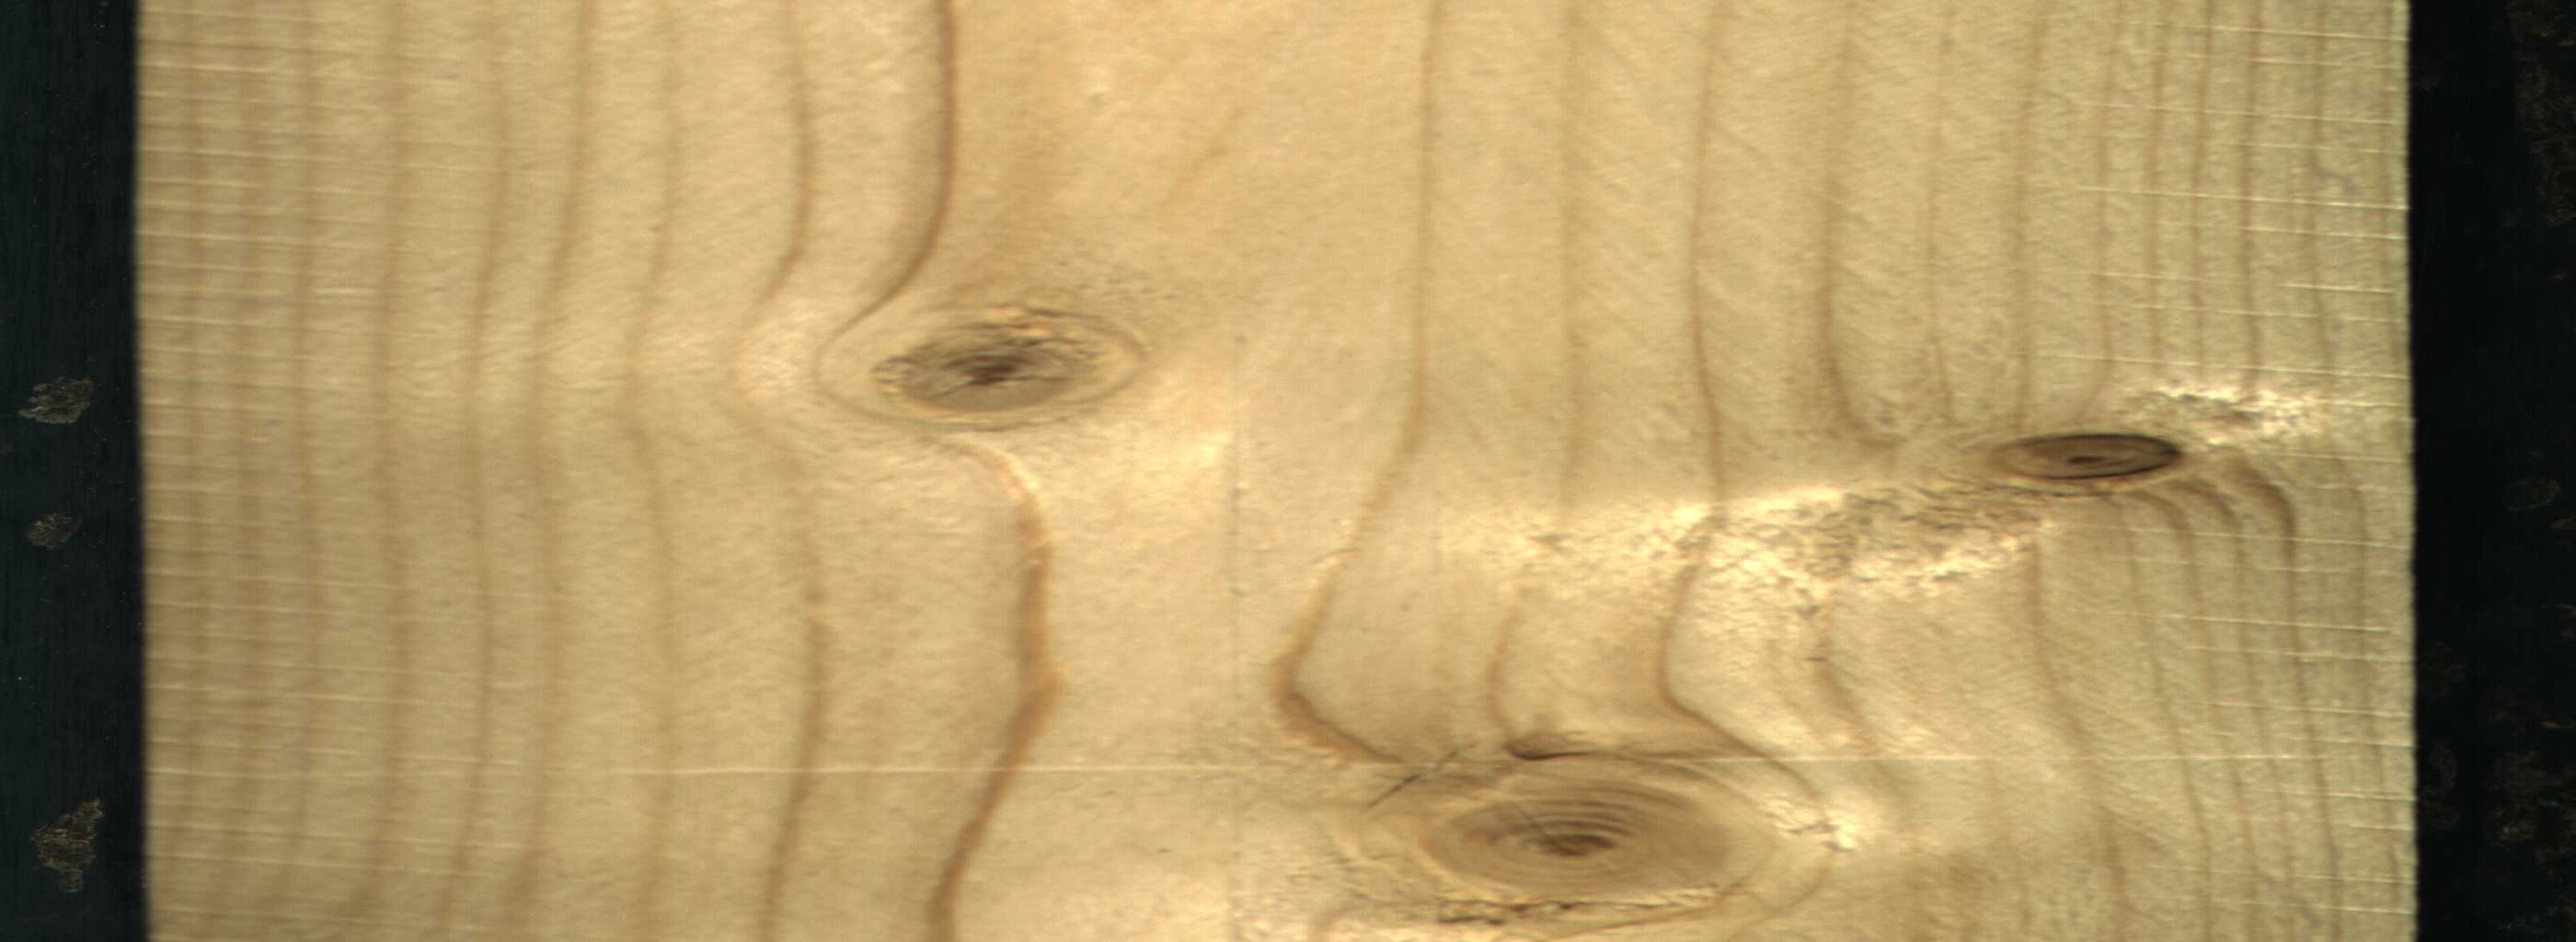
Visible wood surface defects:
Live_Knot
Live_Knot
Live_Knot